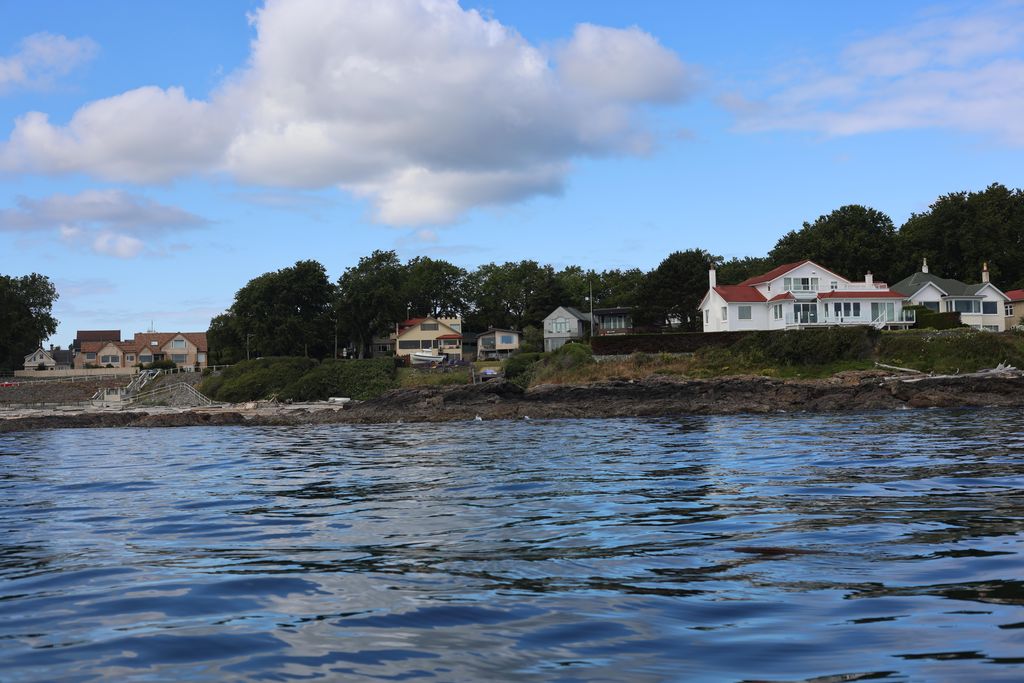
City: victoria